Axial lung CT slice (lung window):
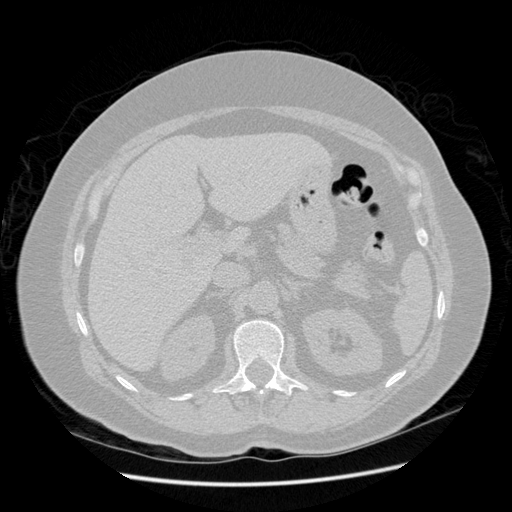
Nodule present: no